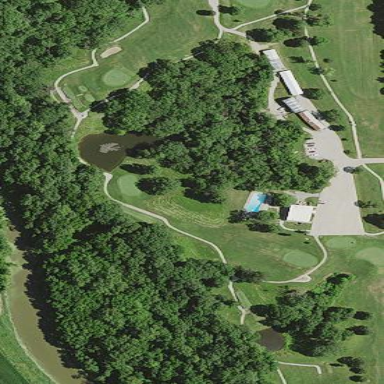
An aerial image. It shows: Golf course.